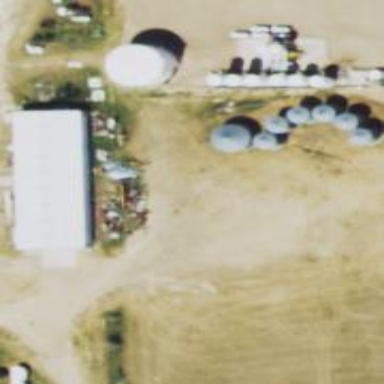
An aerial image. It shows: Silo.